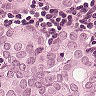
Metastatic tissue present: yes